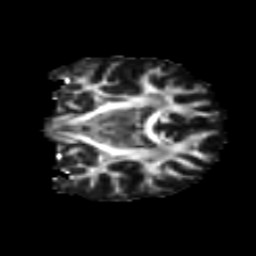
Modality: FA
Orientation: coronal
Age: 15
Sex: male
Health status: ill
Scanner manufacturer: ge
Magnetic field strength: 3 T
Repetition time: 6.752 s
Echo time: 0.079 s